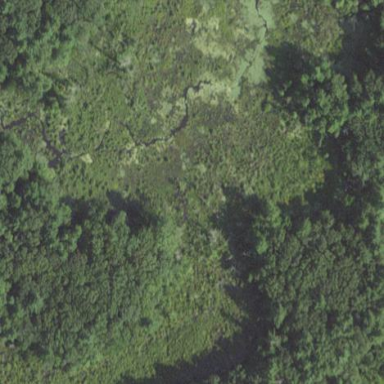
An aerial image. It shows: Swampy wetland area.